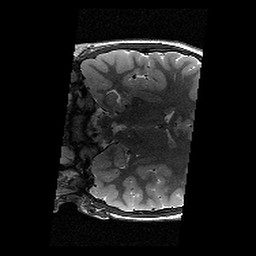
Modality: T2w
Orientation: coronal
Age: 13
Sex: male
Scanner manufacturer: siemens
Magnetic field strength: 3 T
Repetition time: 9.23 s
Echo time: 0.067 s